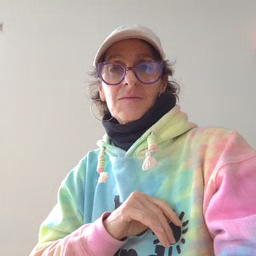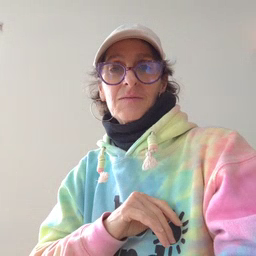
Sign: brown